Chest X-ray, PA view. Patient: 45 years old, sex F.
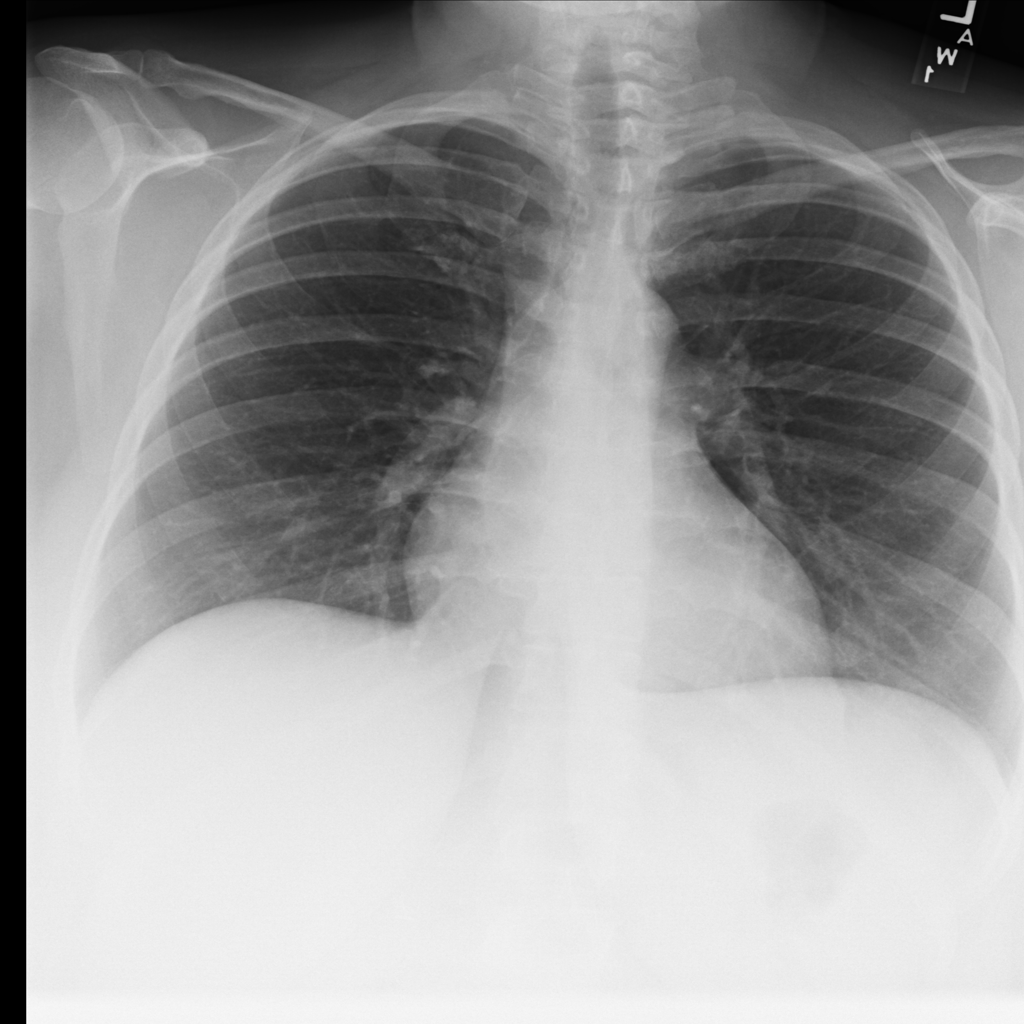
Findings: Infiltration